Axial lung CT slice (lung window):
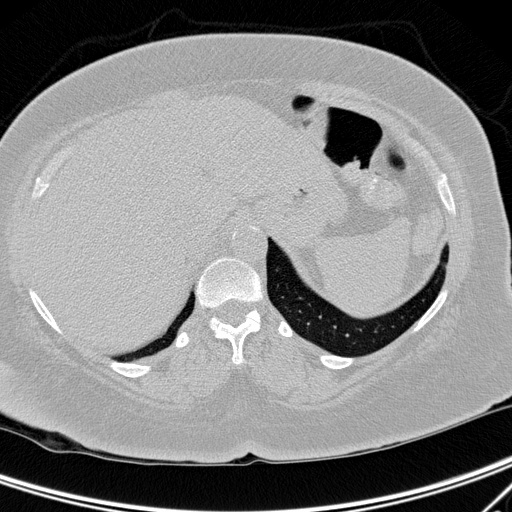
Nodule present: no